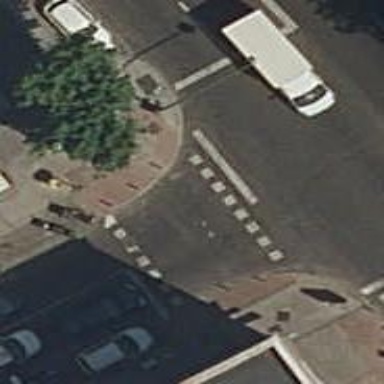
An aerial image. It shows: Crossing with traffic signals.